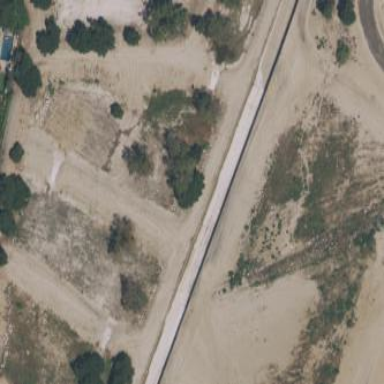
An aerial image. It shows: Infiltration basin with water.